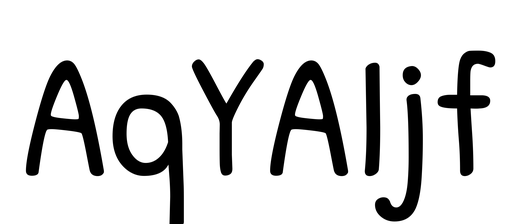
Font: PatrickHand-Regular